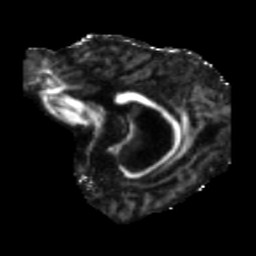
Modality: FA
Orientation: sagittal
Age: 71
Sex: female
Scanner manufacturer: siemens
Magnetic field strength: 3 T
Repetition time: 5.47 s
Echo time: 0.0854 s